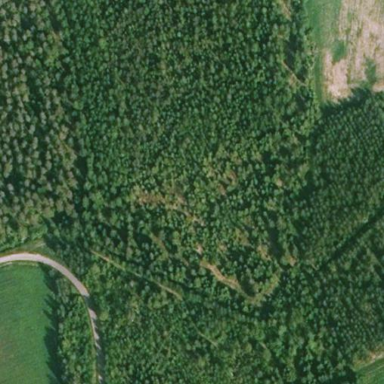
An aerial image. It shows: Forest with mix of leaf types.